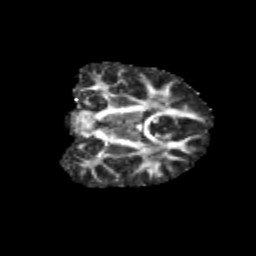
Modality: FA
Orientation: coronal
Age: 13
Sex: male
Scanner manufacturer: siemens
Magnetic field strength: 3 T
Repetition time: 3.8 s
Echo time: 0.07 s